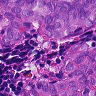
Metastatic tissue present: yes